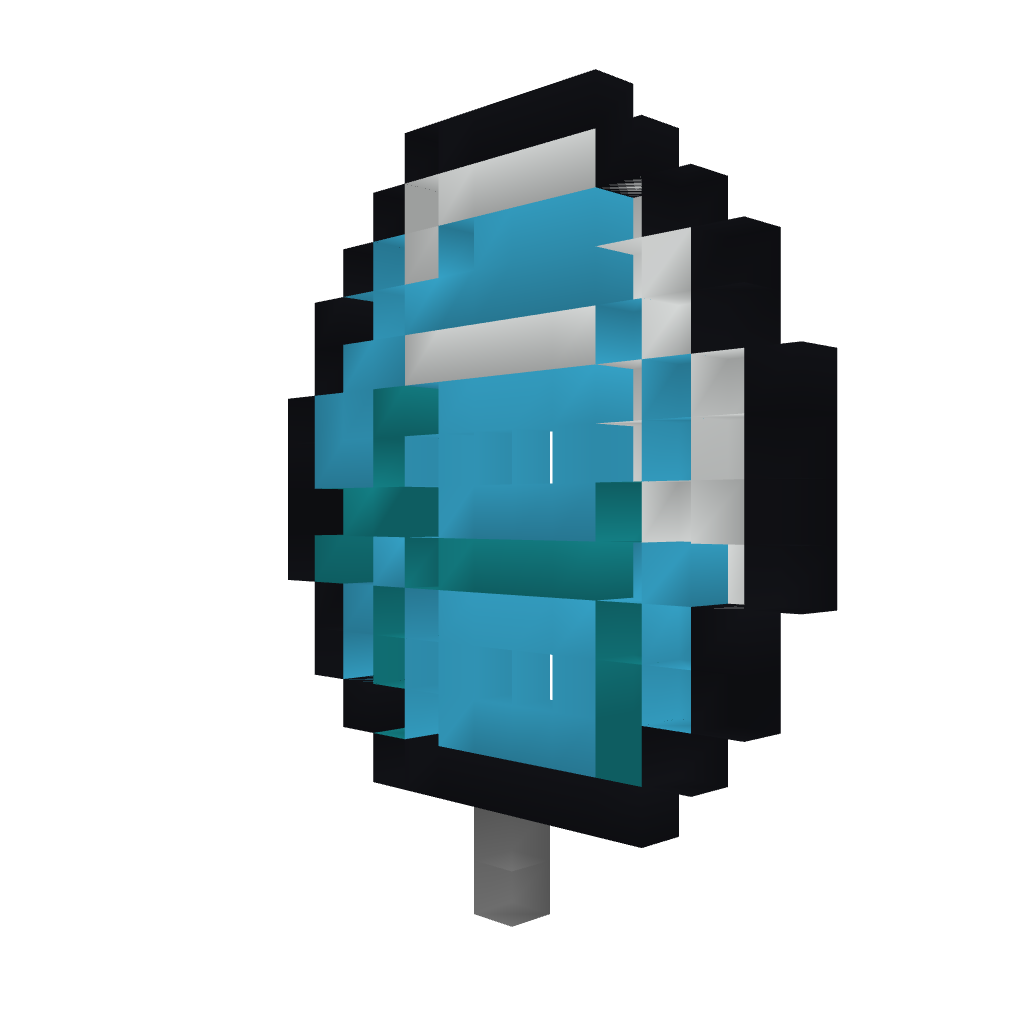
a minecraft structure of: Diamond Pixelart